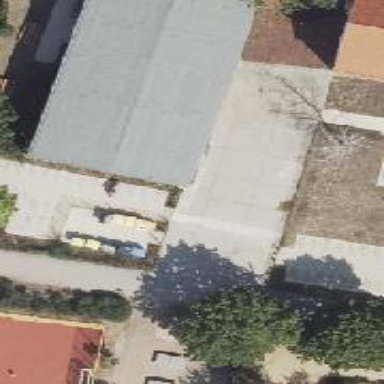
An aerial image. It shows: School building with gabled roof.